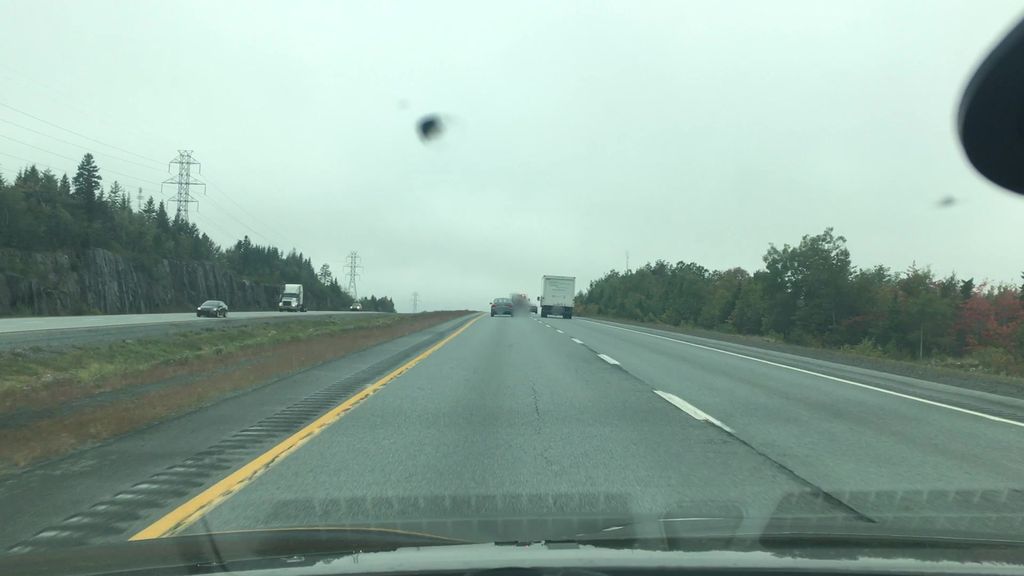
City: halifax